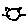
Label: cat